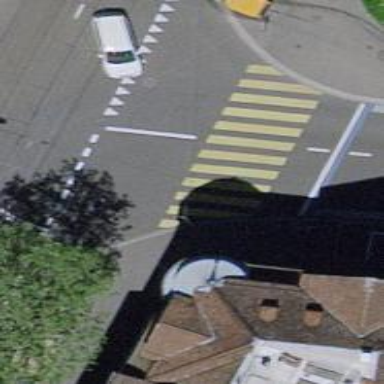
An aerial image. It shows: Kerb barrier.